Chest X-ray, PA view. Patient: 78 years old, sex M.
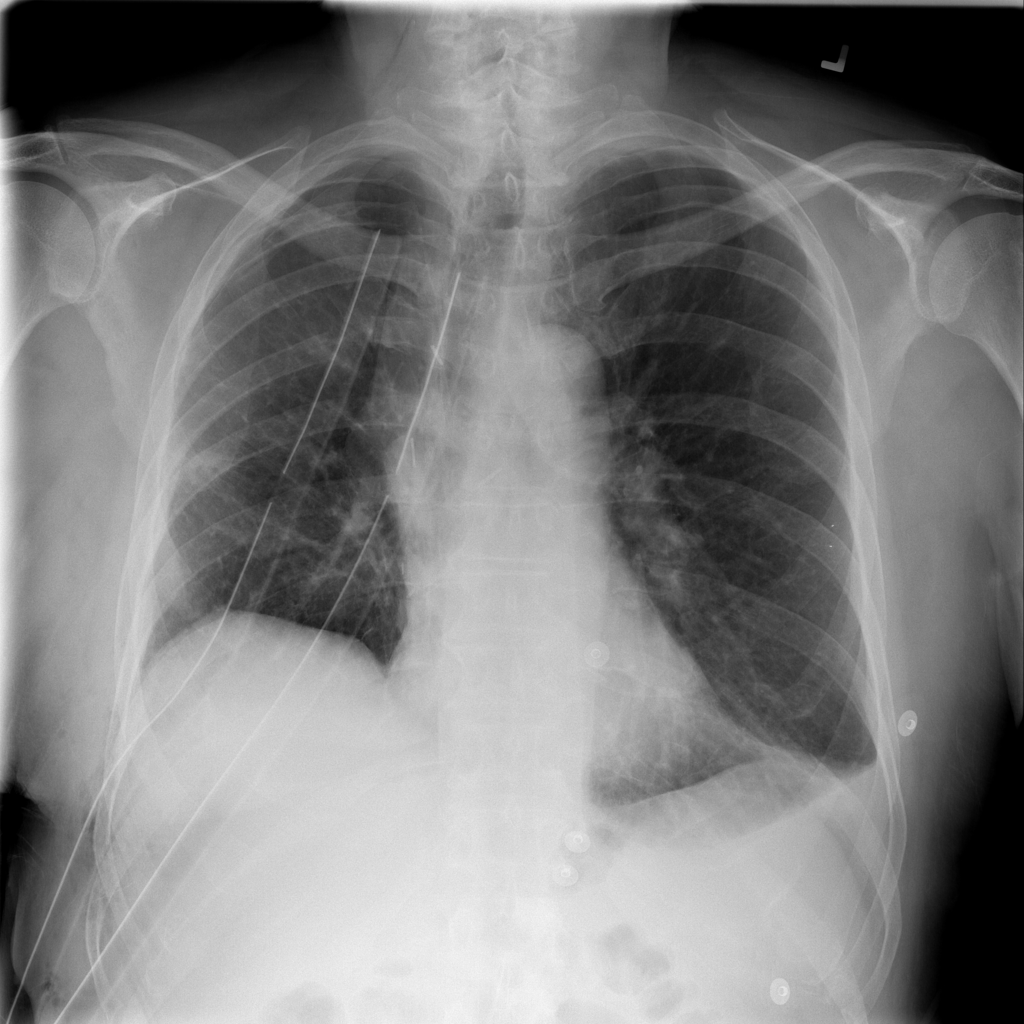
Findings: Pneumothorax